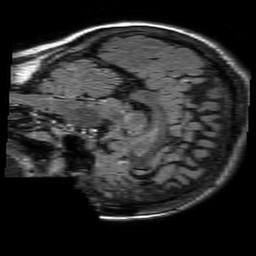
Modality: FLAIR
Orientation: sagittal
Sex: female
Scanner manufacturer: philips
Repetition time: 11 s
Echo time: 0.125 s